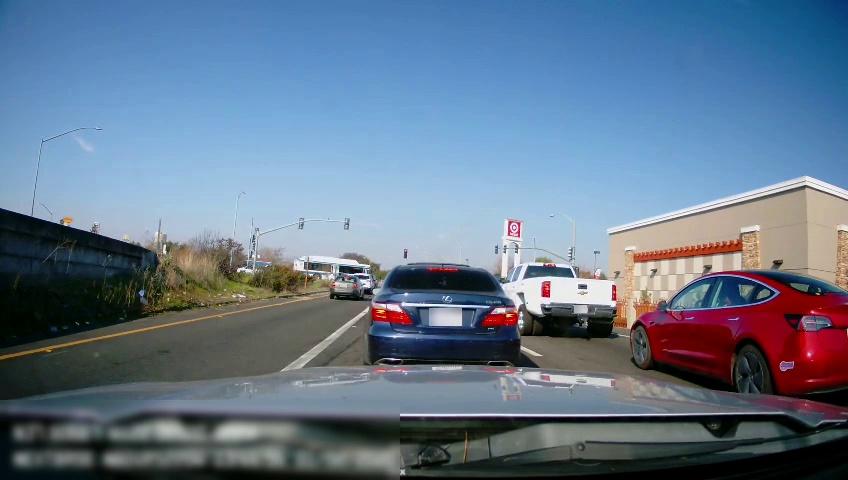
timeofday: Day
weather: Sunny
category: Drivable Space
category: Vehicles | Bus
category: Vehicles | Car
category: Vehicles | SUV
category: Vehicles | Car
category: Vehicles | Truck
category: Vehicles | Car
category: Vehicles | Car
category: Lanes | Alternate Lane
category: Lanes | Current Lane
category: Lanes | Current Lane
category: Lanes | Alternate Lane
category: Traffic | Lights
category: Traffic | Lights
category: Traffic | Lights
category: Traffic | Lights
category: Traffic | Lights
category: Traffic | Lights
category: Traffic | Lights